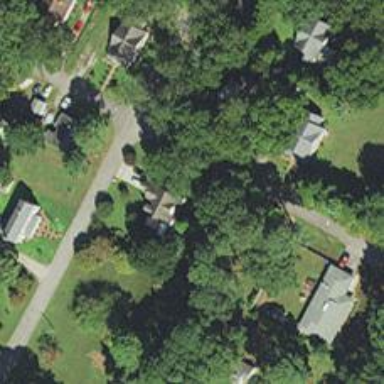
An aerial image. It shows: Neighborhood.